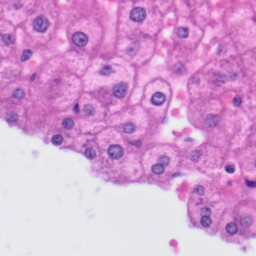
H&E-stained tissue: Liver